Field crop: maize
Growth stage: 1
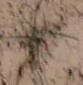
Species: salsola